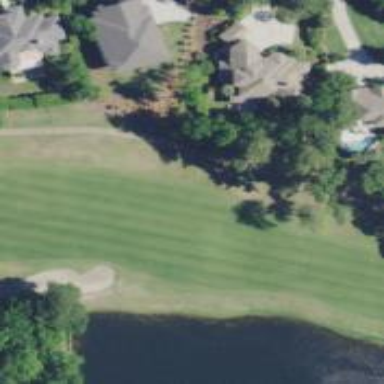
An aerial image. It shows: View of golf hole.